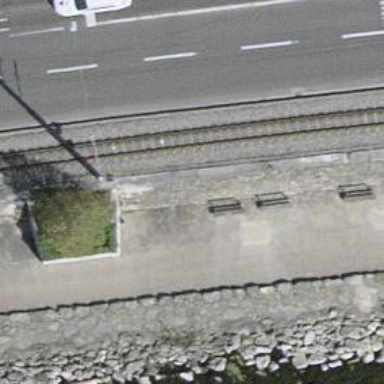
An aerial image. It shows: Brown bench in the vicinity.